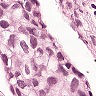
Metastatic tissue present: yes